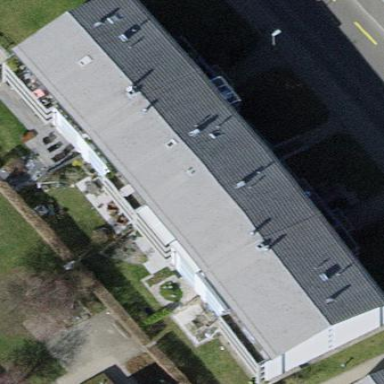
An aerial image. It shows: Building with gabled roof.